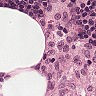
Metastatic tissue present: no